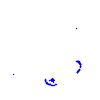
Particle: kaon